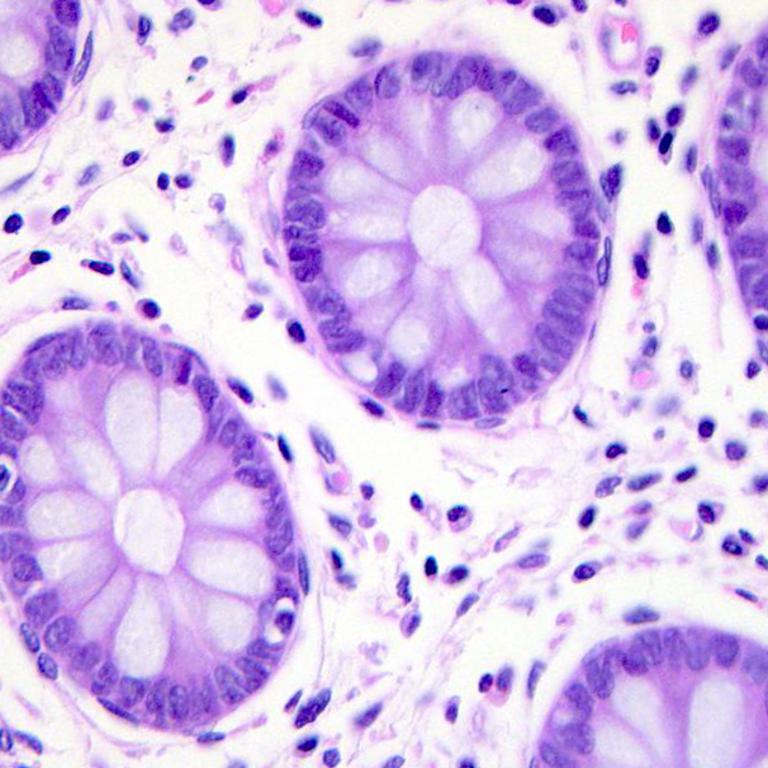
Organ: colon
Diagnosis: benign